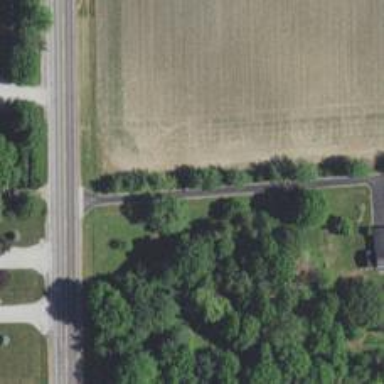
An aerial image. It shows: Driveway.